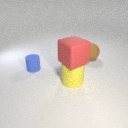
small blue rubber cylinder to the left of large yellow rubber cylinder